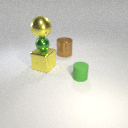
small green rubber cylinder in front of large yellow metal cube